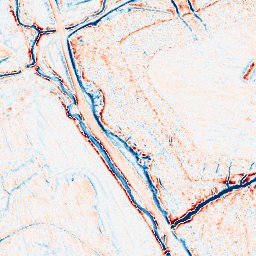
Category: edge_preserving
Decomposition family: anisotropic_diffusion
Decomposition parameters: iterations: 20
kappa: 50
gamma: 0.1
Upsampling method: quintic
Upsampling parameters: scale: 4
Upsampling scale: 4